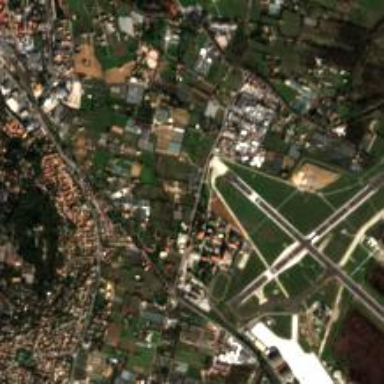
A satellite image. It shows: Airtanker base located at the airport.